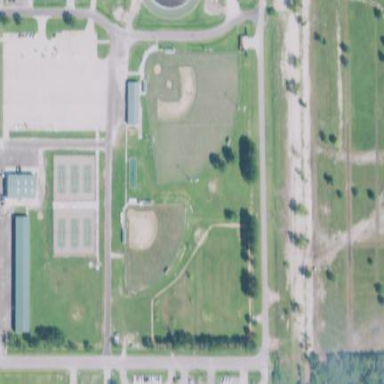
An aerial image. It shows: Baseball pitch for leisure land.